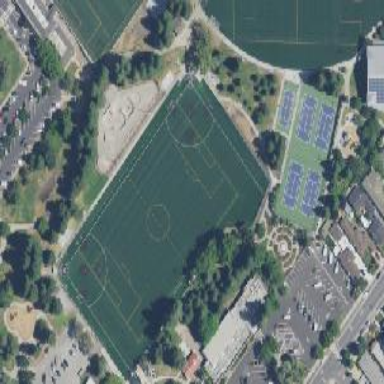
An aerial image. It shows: Pitch used for soccer and baseball activities.